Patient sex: M
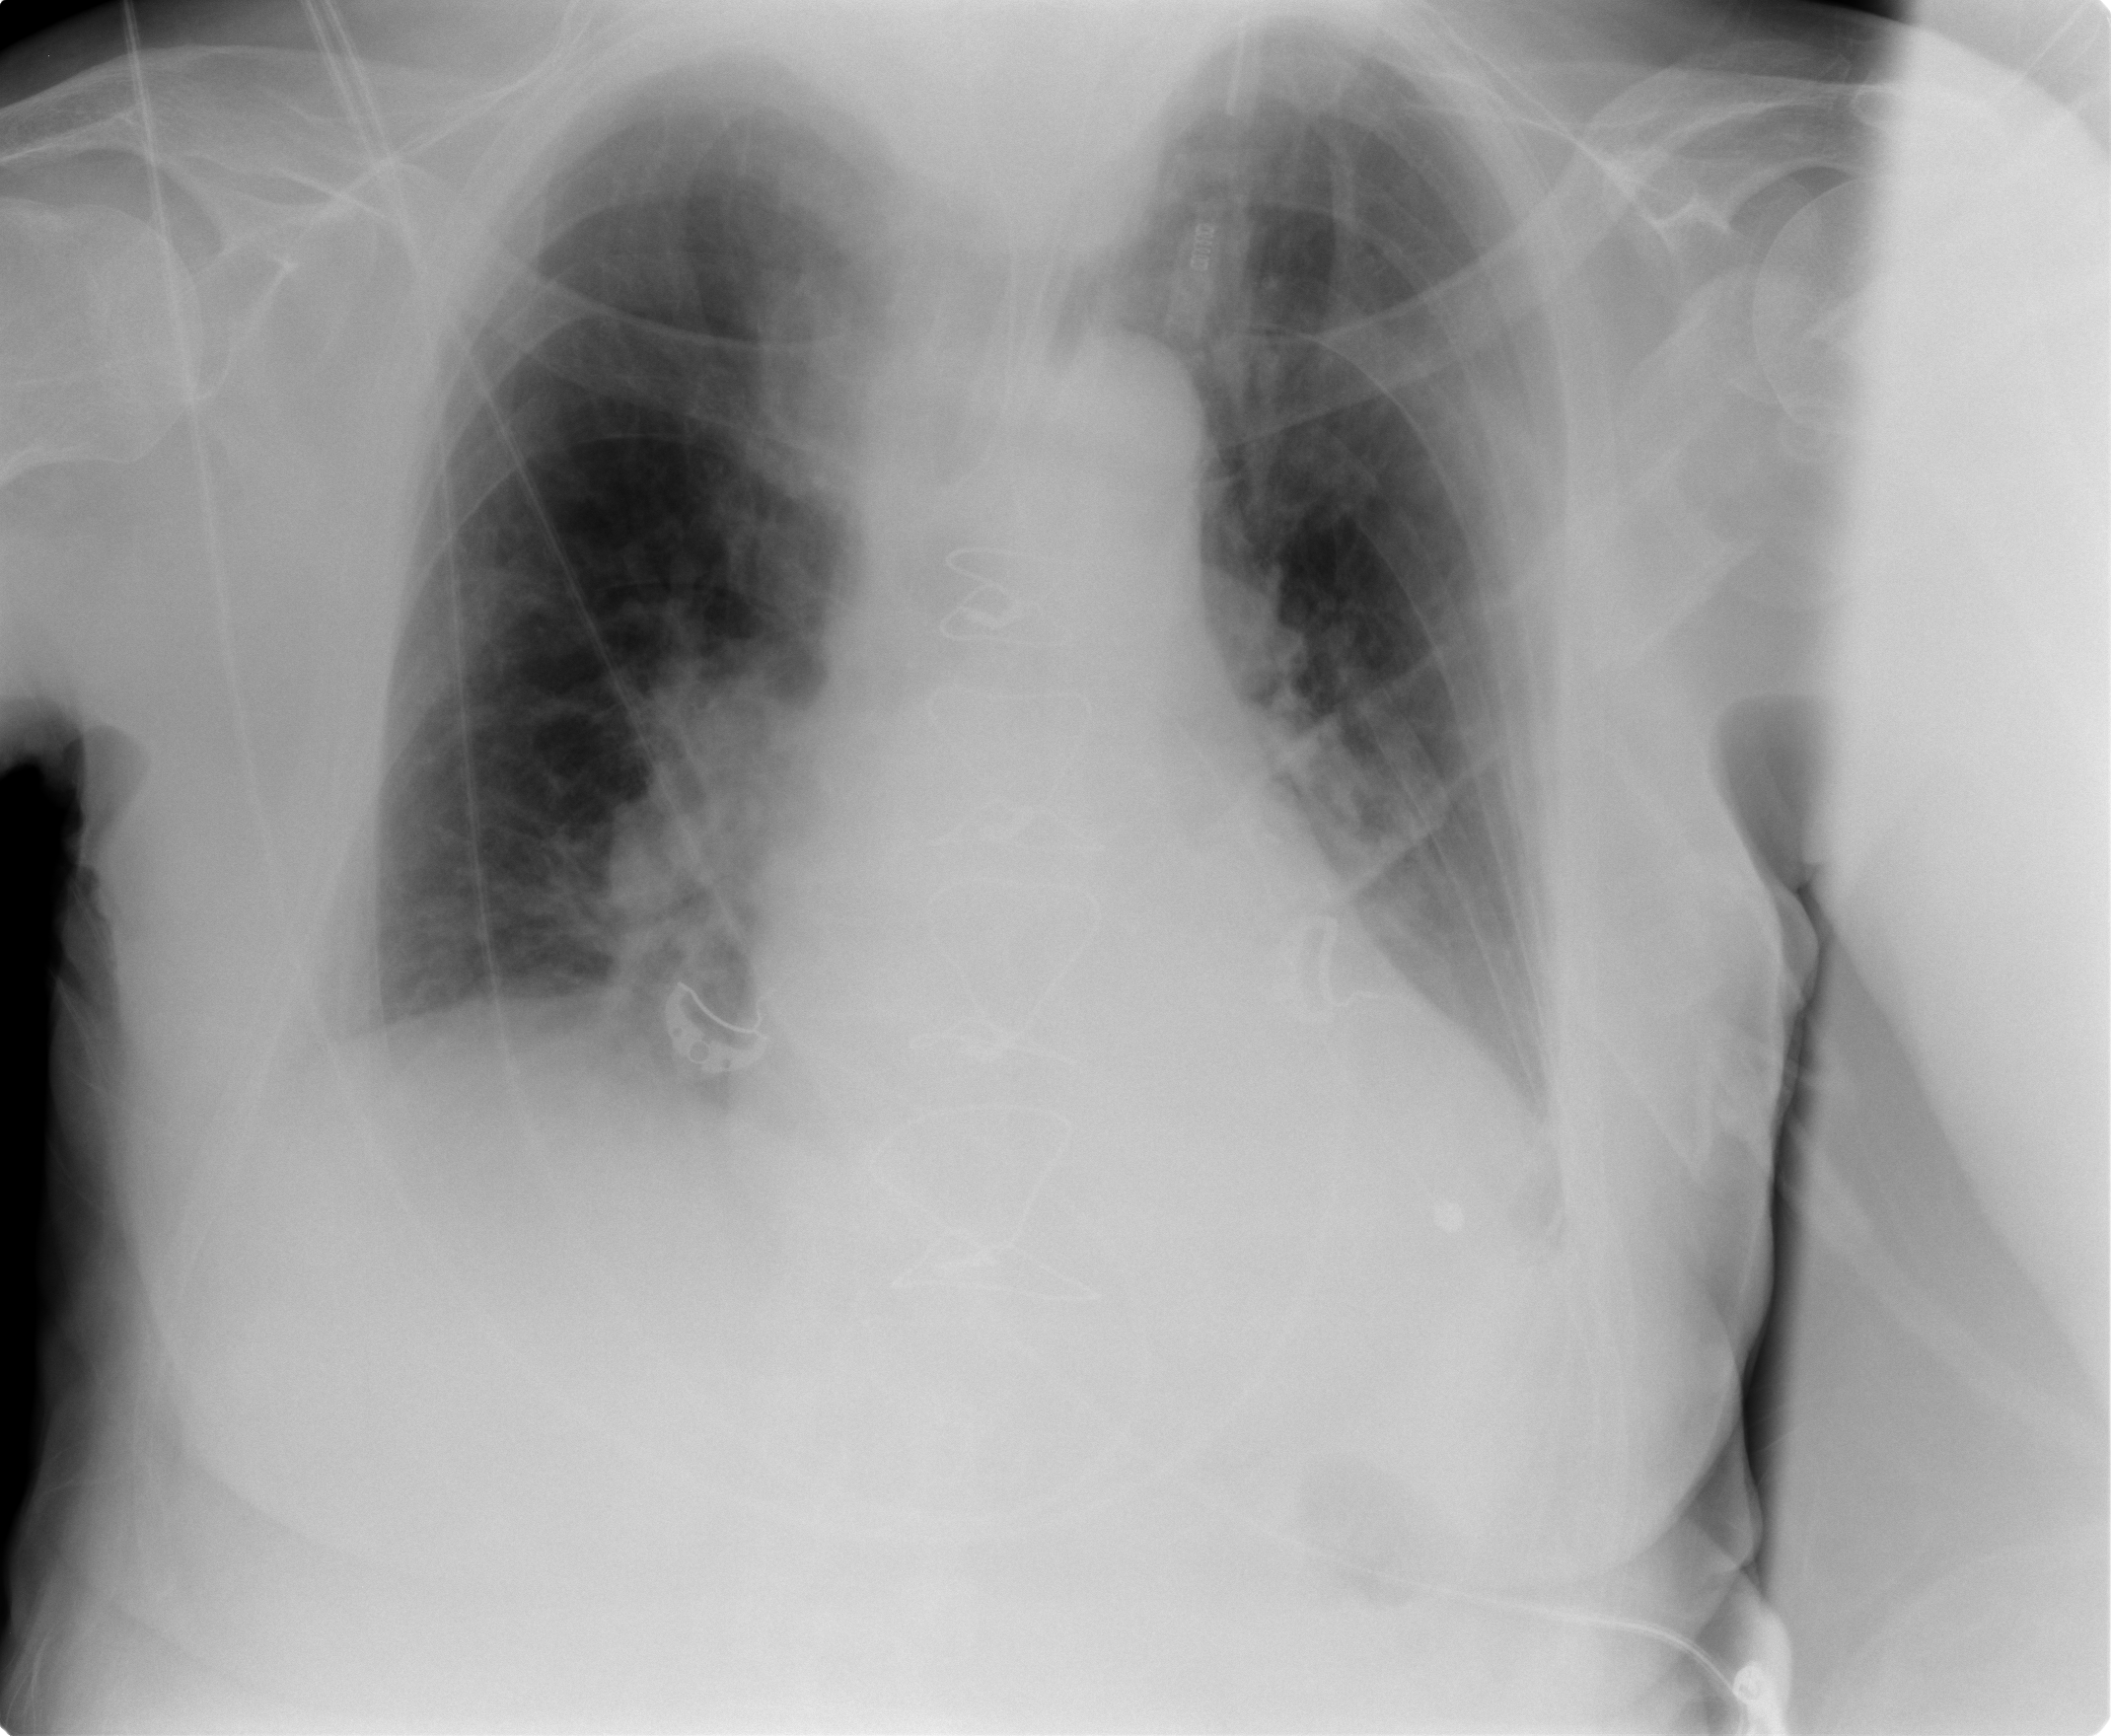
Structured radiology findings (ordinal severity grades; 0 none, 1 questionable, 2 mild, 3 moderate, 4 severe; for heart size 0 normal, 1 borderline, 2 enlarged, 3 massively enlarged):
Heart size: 0
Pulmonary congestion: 2
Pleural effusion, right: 1
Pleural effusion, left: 2
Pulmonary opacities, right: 2
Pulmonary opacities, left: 0
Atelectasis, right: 2
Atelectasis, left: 2